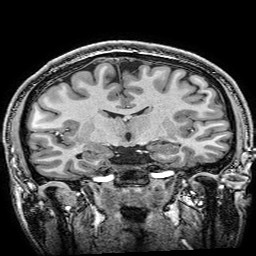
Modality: T1w
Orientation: sagittal
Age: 19
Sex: male
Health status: healthy